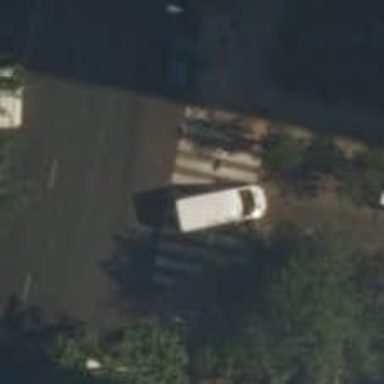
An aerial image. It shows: Uncontrolled crossing on the road.